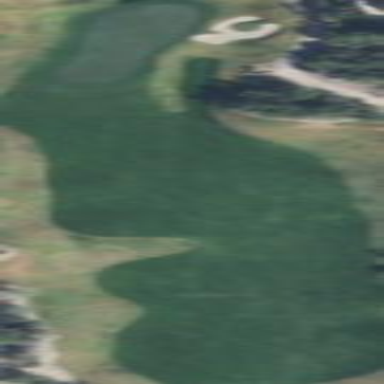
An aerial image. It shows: Grassy area designated as golf fairway.